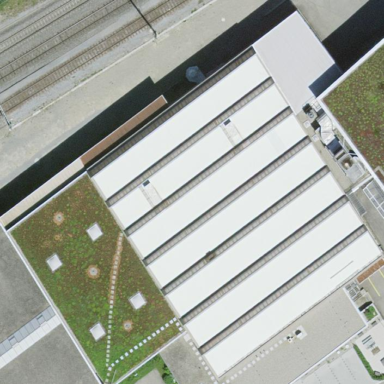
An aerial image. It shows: Industrial building.